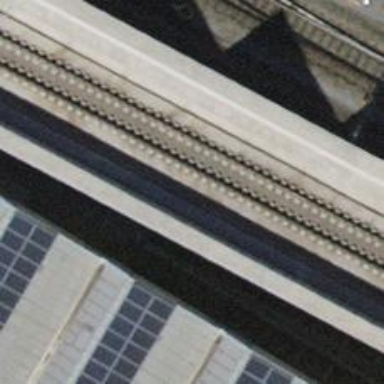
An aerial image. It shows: Railway yard with one track.